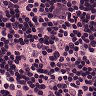
Metastatic tissue present: no